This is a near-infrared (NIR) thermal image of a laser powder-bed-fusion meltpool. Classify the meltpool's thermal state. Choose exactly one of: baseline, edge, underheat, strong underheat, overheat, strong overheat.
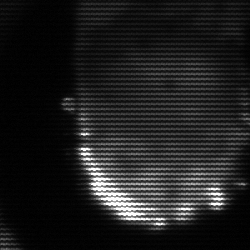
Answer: baseline